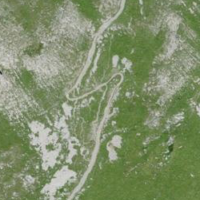
EUNIS habitat code: 23
Species observed at this site:
Campanula thyrsoides
Gentiana clusii